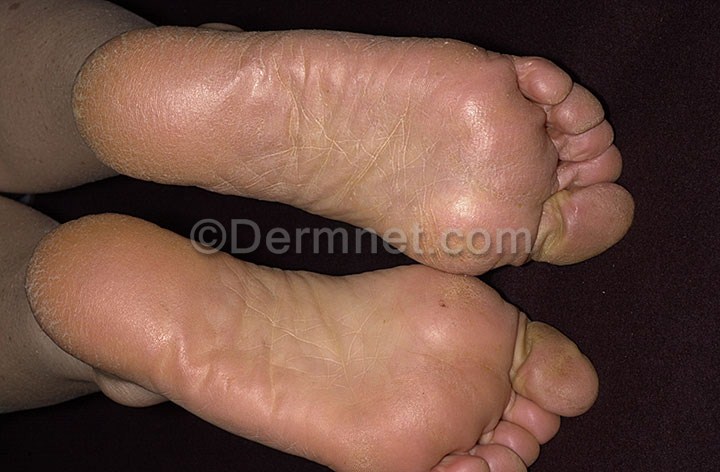
Disease: Tinea Ringworm Candidiasis and other Fungal Infections